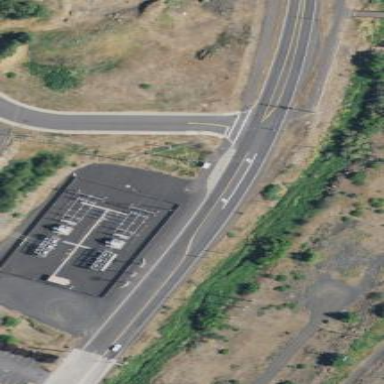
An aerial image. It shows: Power substation.